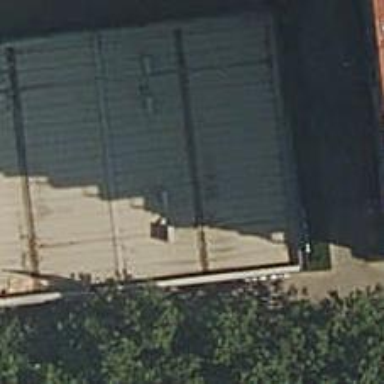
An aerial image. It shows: Car shop.